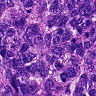
Metastatic tissue present: yes